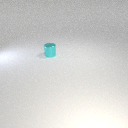
small cyan metal cylinder